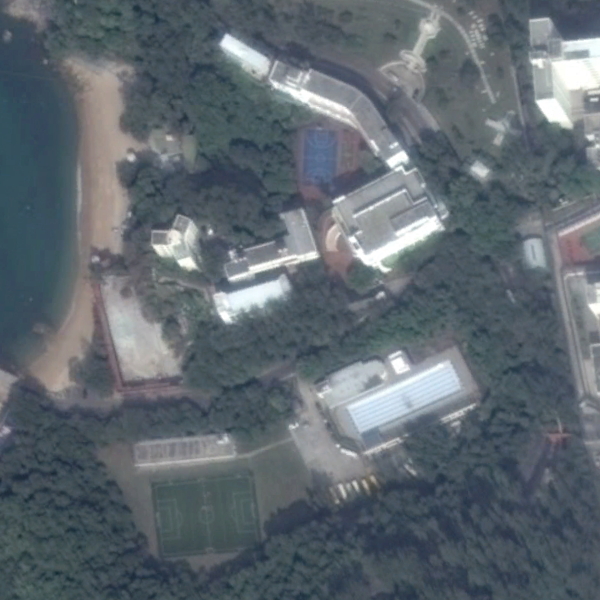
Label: School